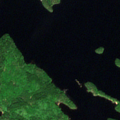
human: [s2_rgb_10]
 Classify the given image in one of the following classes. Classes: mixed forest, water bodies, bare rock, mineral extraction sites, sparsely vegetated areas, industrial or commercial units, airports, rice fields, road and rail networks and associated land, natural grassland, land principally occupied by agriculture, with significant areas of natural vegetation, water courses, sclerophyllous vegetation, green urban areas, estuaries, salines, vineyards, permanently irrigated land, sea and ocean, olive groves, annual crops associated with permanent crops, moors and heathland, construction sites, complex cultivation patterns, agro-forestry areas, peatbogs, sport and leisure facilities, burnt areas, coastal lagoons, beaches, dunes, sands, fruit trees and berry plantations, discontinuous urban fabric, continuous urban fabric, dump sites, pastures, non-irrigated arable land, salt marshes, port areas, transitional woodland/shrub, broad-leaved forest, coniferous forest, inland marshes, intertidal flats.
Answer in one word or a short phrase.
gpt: coniferous forest, mixed forest, water bodies